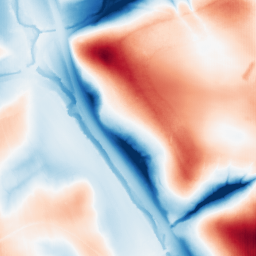
Category: trend_removal
Decomposition family: local_polynomial
Decomposition parameters: window_size: 101
degree: 1
Upsampling method: fft_zeropad
Upsampling parameters: scale: 8
Upsampling scale: 8